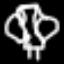
Label: angel